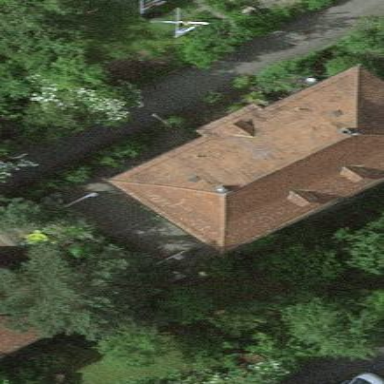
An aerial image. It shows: Apartment building with hipped roof.